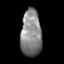
Tissue: skin
Cell type: T cells
Senescence score: 0.2537
Nuclear area (px): 957
Mean DAPI intensity: 133.206